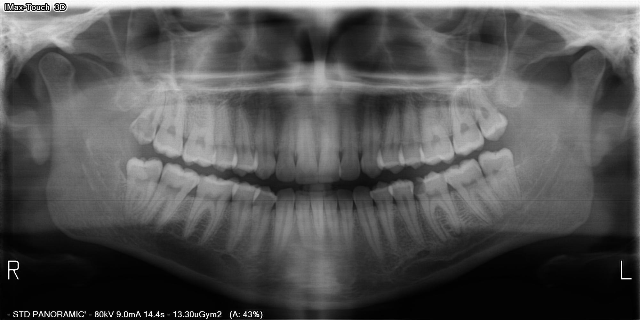
adult